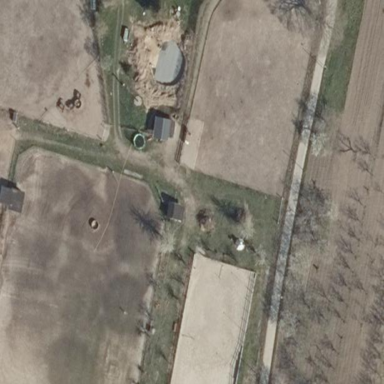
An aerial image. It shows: Farmyard area.